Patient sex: M
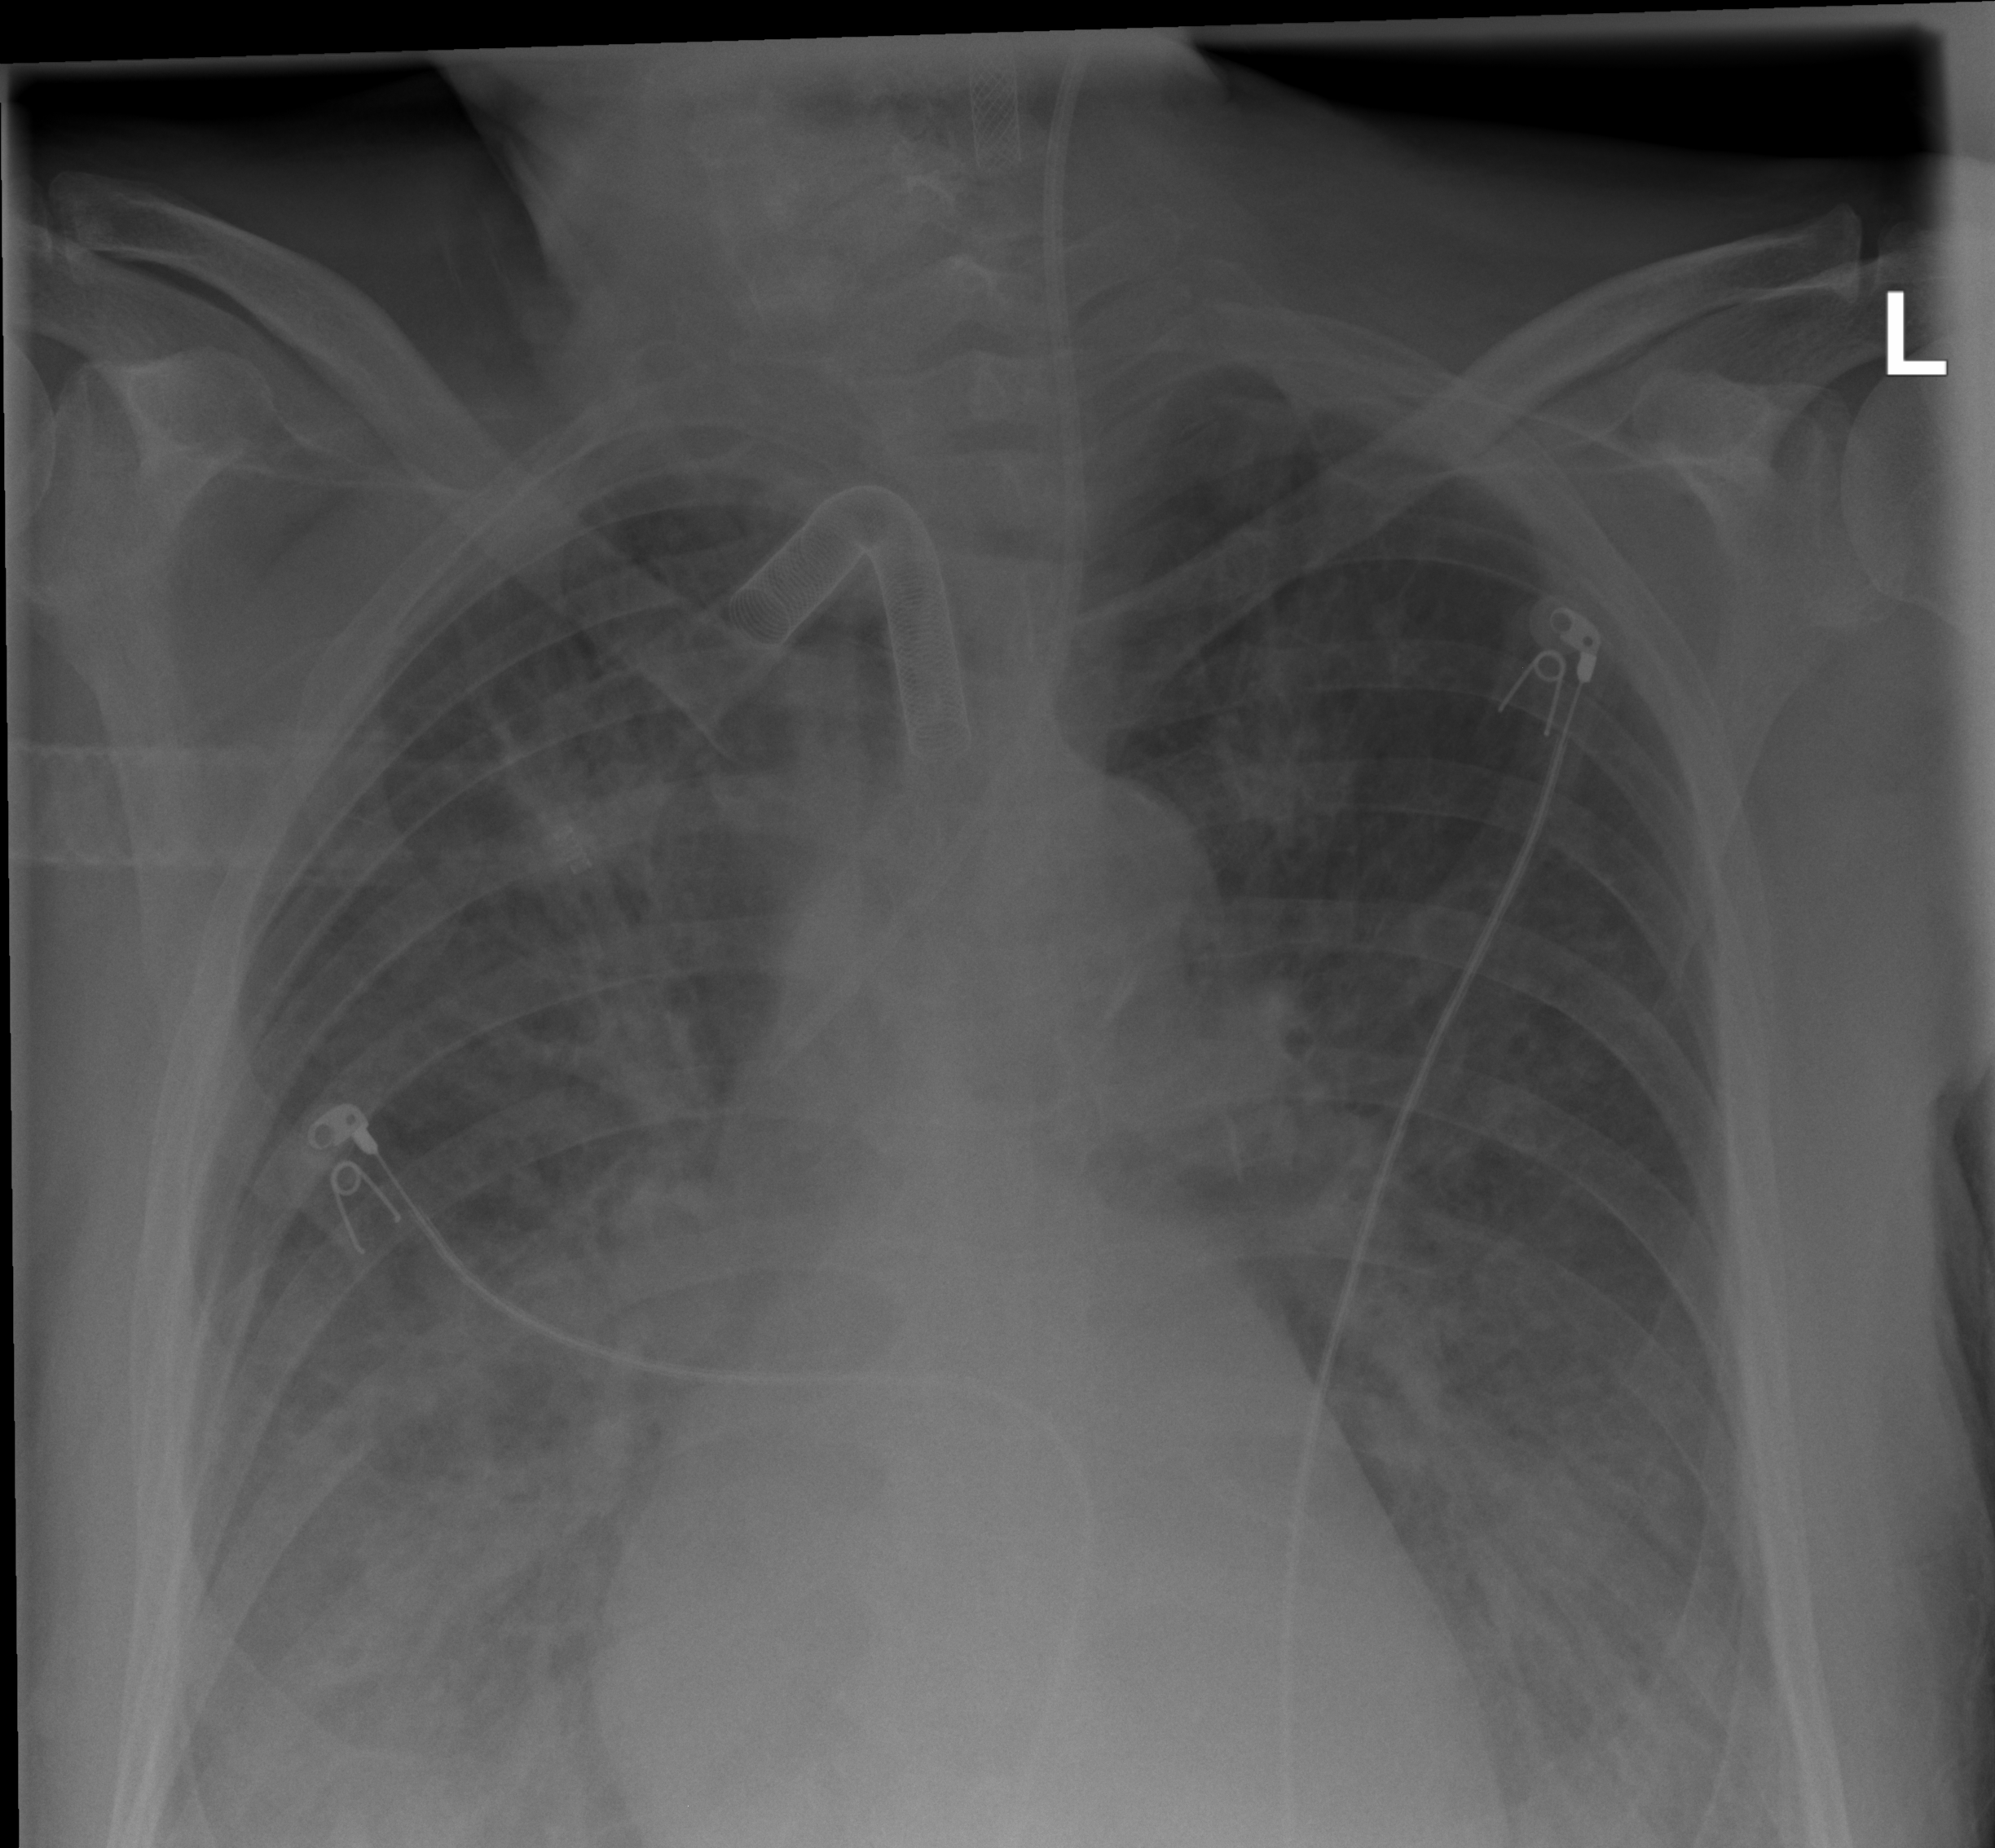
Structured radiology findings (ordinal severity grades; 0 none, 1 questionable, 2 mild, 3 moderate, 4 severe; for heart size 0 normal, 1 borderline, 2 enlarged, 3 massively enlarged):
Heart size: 2
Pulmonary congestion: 2
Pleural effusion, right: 2
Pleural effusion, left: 2
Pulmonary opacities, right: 0
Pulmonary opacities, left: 0
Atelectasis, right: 2
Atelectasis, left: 2